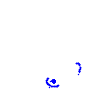
Particle: kaon